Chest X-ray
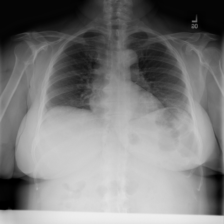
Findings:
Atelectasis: negative
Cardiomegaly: negative
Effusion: negative
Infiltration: negative
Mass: negative
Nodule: negative
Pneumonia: negative
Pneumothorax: negative
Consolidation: negative
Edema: negative
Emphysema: negative
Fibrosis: negative
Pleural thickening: negative
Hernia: negative